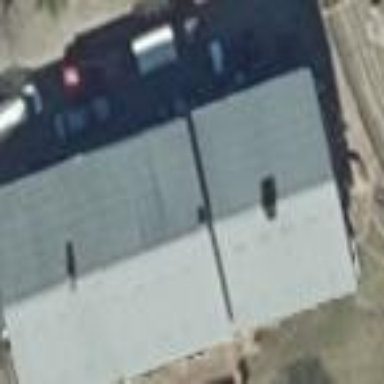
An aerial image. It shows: Building with gabled roof oriented along its length. The roof is light gray color.